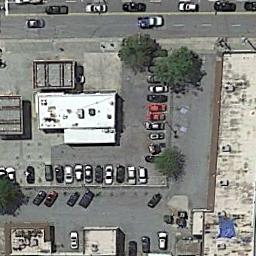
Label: parking_lot